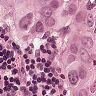
Metastatic tissue present: yes